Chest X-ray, PA view. Patient: 46 years old, sex M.
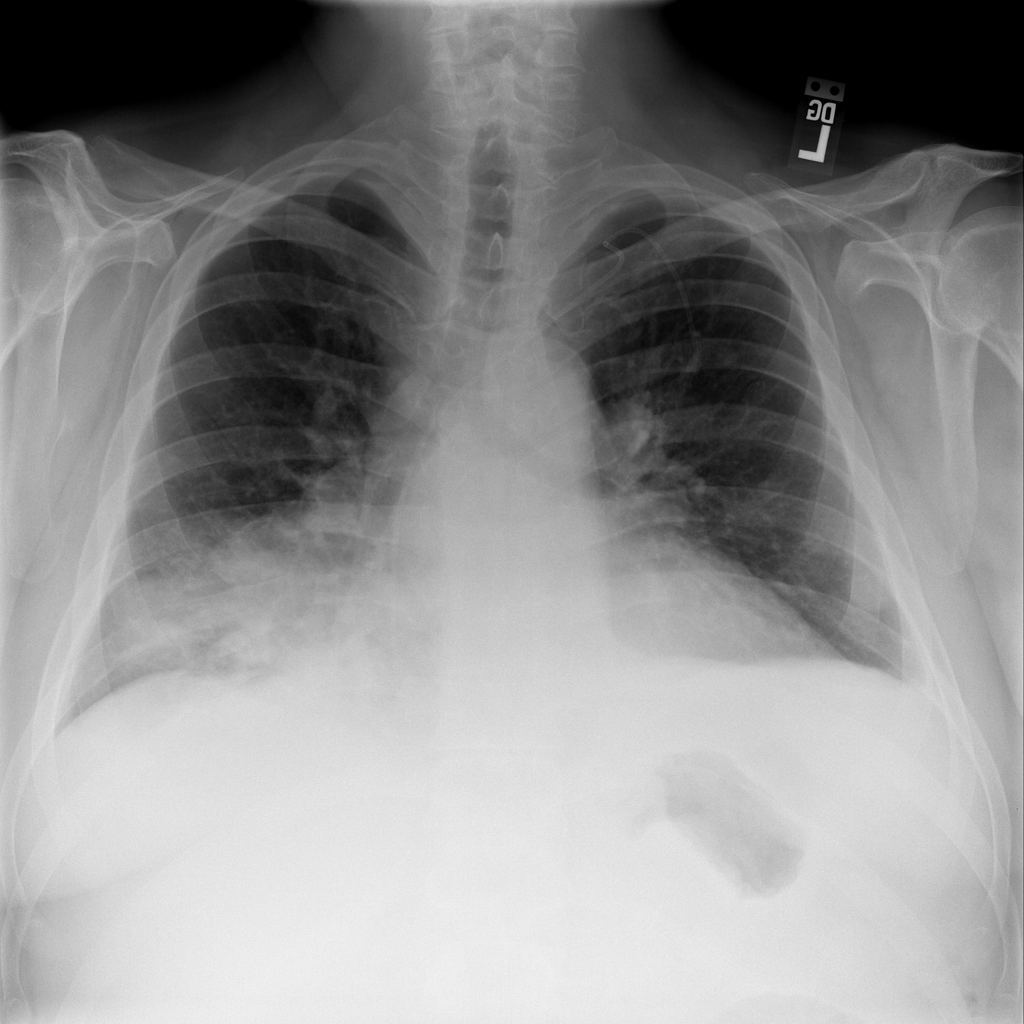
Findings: Effusion, Infiltration